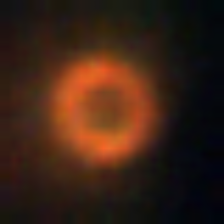
Taxon: Centric
Group: Diatoms